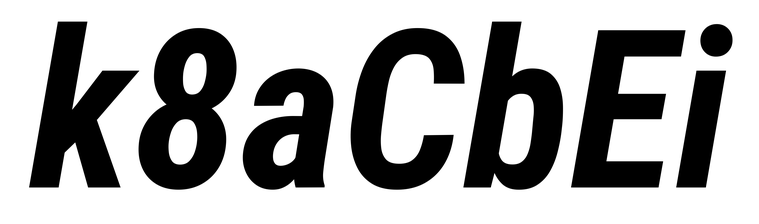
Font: Roboto-Italic_Condensed_Bold_Italic